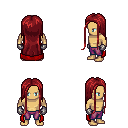
a pixel art fantasy rpg character, male body template, human, tanned skin, red cape, magenta pants, brunette extra-long hairstyle, metal gloves, four views (front, back, left, right), 2x2 character sprite sheet, small pixel art, hard edges, no anti-aliasing